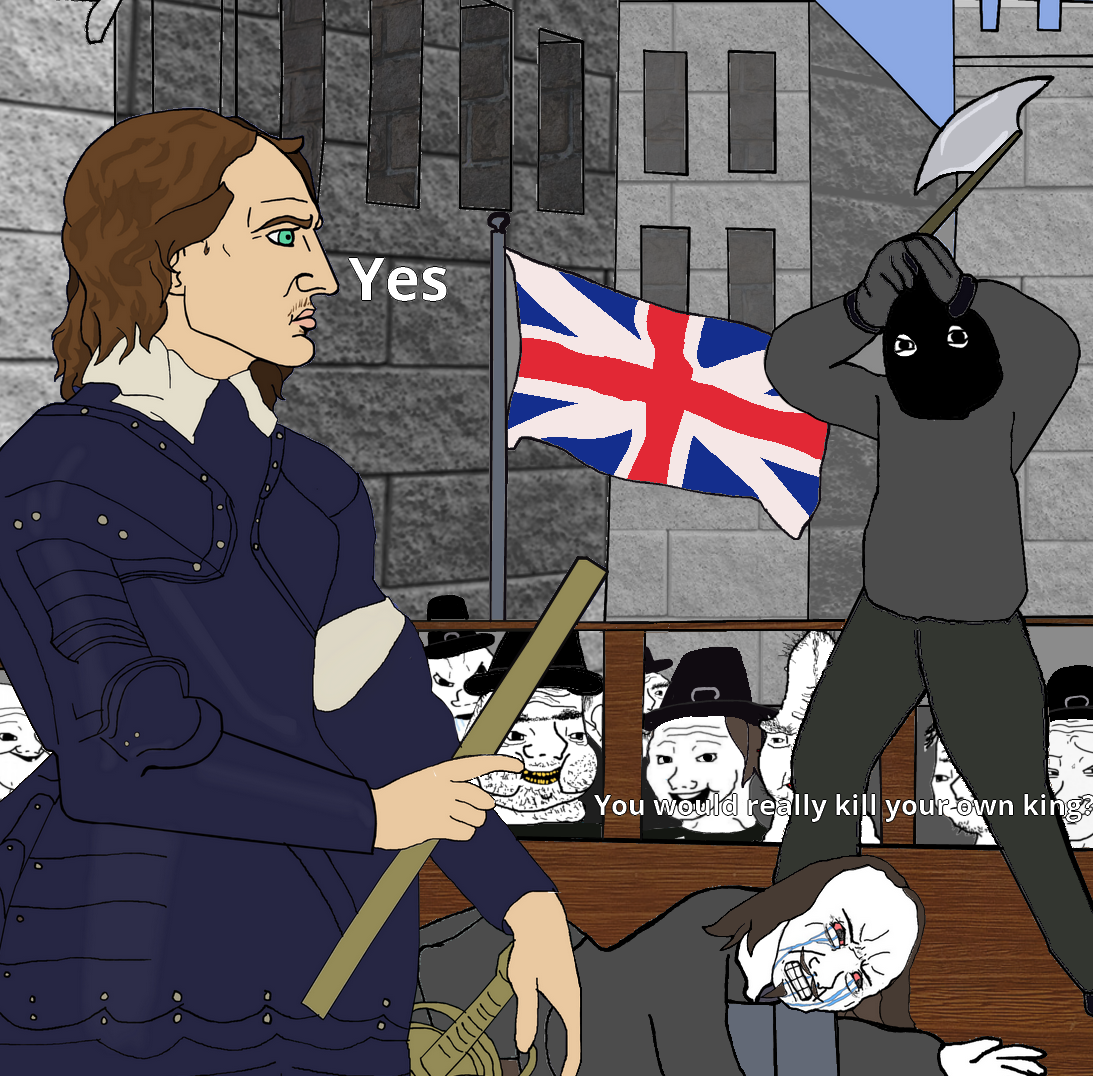
Label: 5_Wojak_with_Background